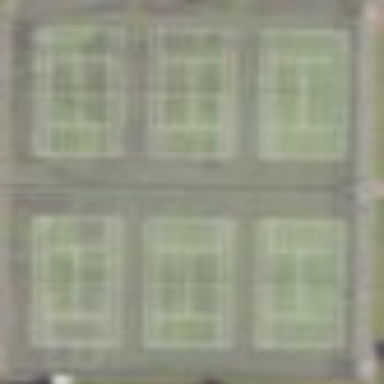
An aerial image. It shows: Tennis court on pitch.